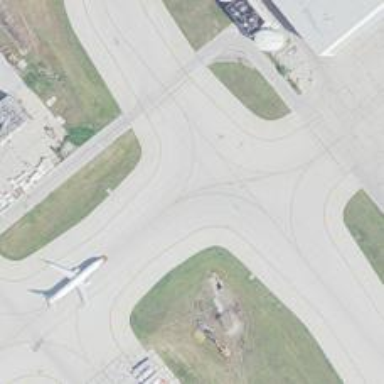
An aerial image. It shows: Image of taxiway at airport.